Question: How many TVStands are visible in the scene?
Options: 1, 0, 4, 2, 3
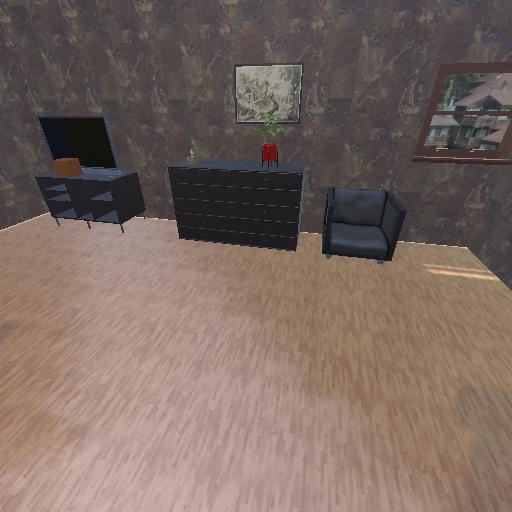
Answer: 1